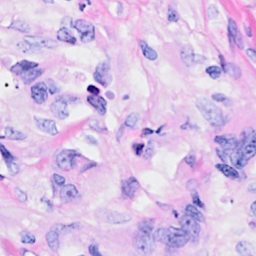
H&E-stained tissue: Breast